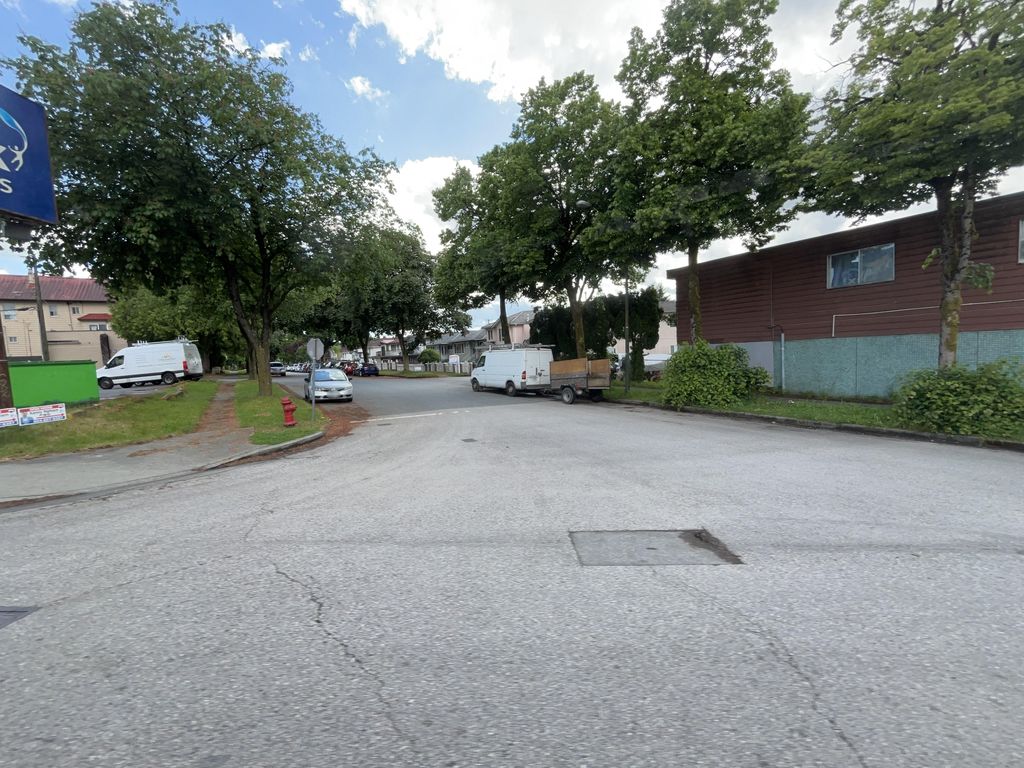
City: vancouver